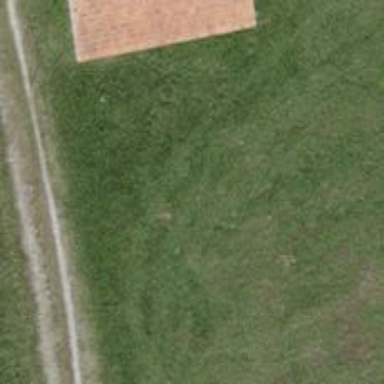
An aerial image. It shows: Bench for seating.